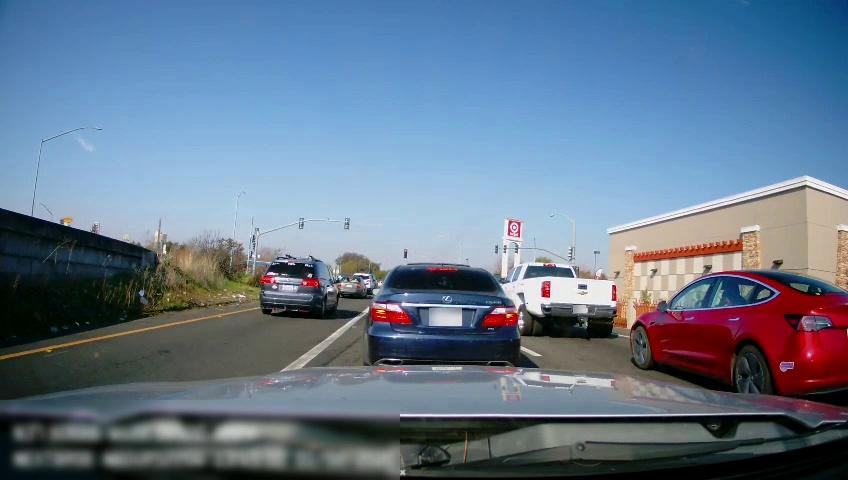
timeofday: Day
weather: Sunny
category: Drivable Space
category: Vehicles | SUV
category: Vehicles | Car
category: Vehicles | SUV
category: Vehicles | Truck
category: Vehicles | Car
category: Vehicles | Car
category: Lanes | Alternate Lane
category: Lanes | Current Lane
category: Lanes | Current Lane
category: Lanes | Alternate Lane
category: Traffic | Lights
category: Traffic | Lights
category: Traffic | Lights
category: Traffic | Lights
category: Traffic | Lights
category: Traffic | Lights
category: Traffic | Lights